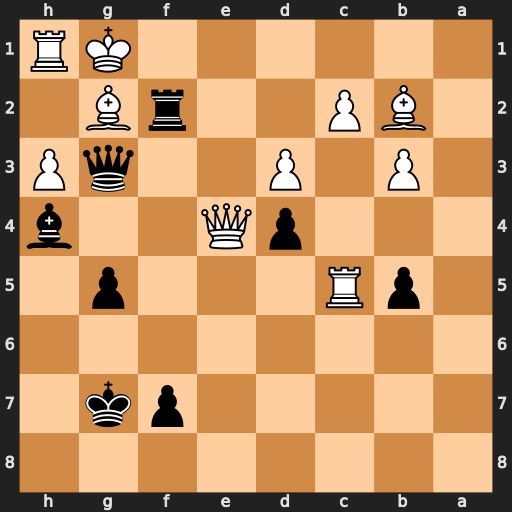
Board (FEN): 8/5pk1/8/1pR3p1/3pQ2b/1P1P2qP/1BP2rB1/6KR
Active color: b
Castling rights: -
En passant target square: -
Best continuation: Rf1+ Kxf1 Qf2#